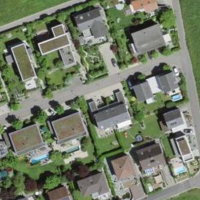
EUNIS habitat code: 55
Species observed at this site:
Tropaeolum majus
Laurus nobilis